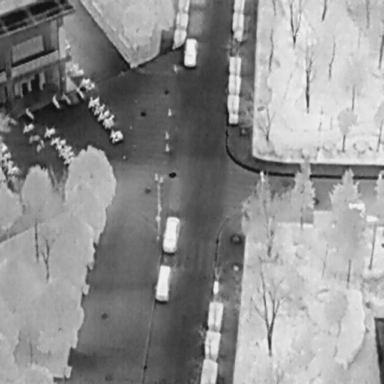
There are 28 objects shown in the infrared image, including three Cars, and 25 Bicycles.